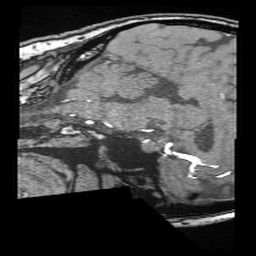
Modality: angio
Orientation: sagittal
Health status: ill
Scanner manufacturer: siemens
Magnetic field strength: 3 T
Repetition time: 0.022 s
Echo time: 0.0036 s